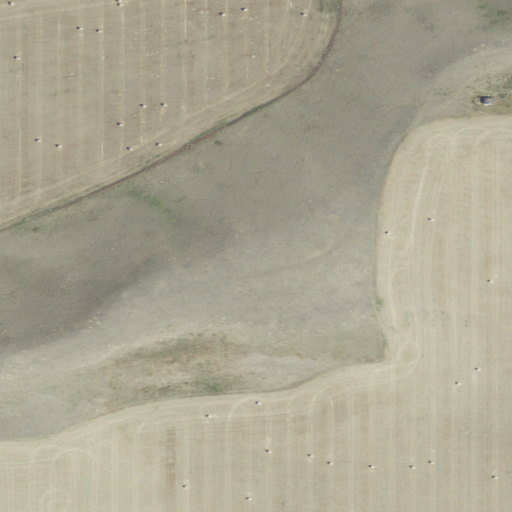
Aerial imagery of mountain in Montana named Eagle Point containing grassland, cultivated crops, shrub, and open development